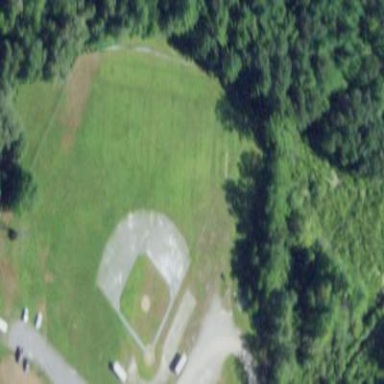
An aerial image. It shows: Baseball pitch for leisure land.